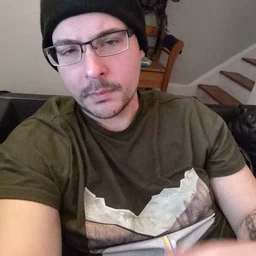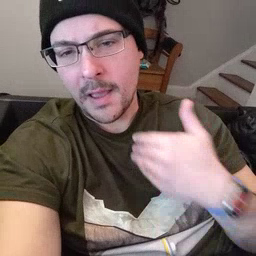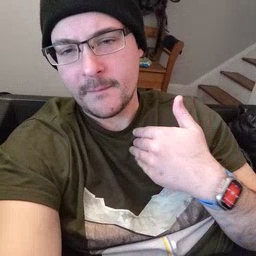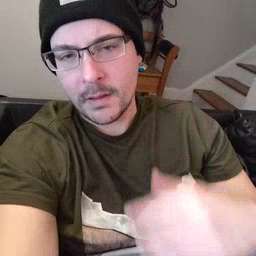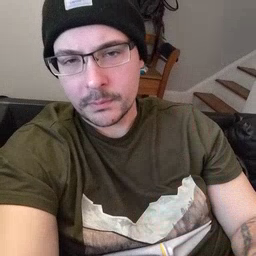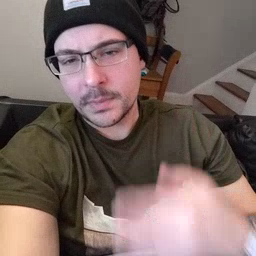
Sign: have